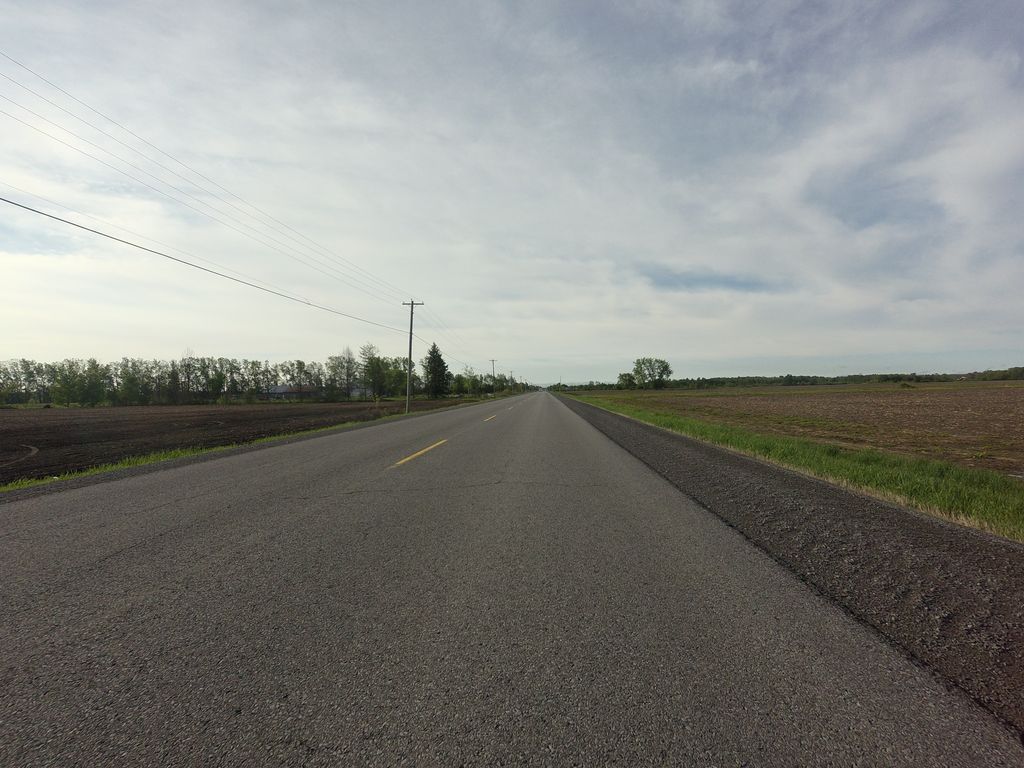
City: ottawa-gatineau